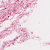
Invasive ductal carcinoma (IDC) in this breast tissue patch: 0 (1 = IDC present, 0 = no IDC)